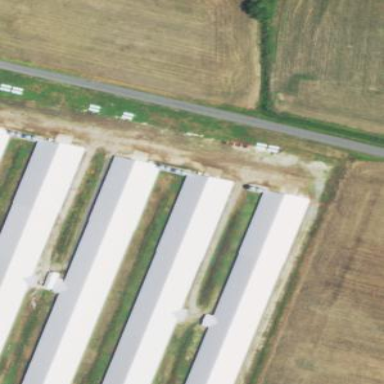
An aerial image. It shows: Farm auxiliary building.